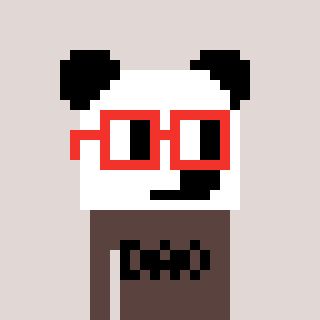
a pixel art character with square red glasses, a panda-shaped head and a darkbrown-colored body on a warm background